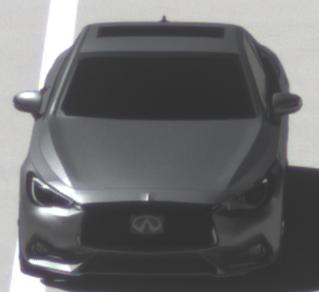
Make: Infiniti
Model: Q60 2.0t
Detailed model: Q60 (V37)
Model produced from: 2016/10
Model produced until: 2018/08
Doors: 2
Color: gray
Road condition: dry road
Daytime: midday
Contrast: high contrast